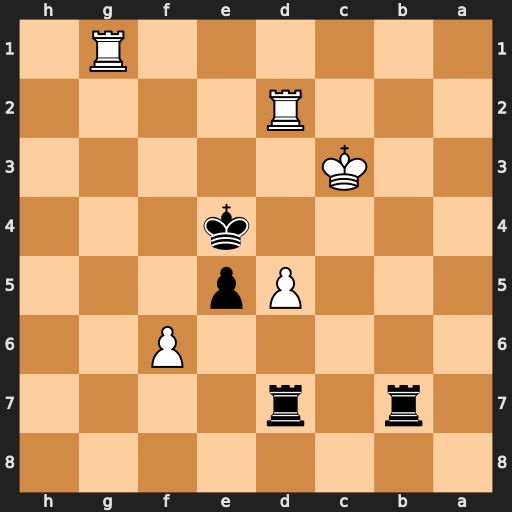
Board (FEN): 8/1r1r4/5P2/3Pp3/4k3/2K5/3R4/6R1
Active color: b
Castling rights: -
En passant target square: -
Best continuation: Rdc7#